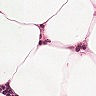
Metastatic tissue present: no